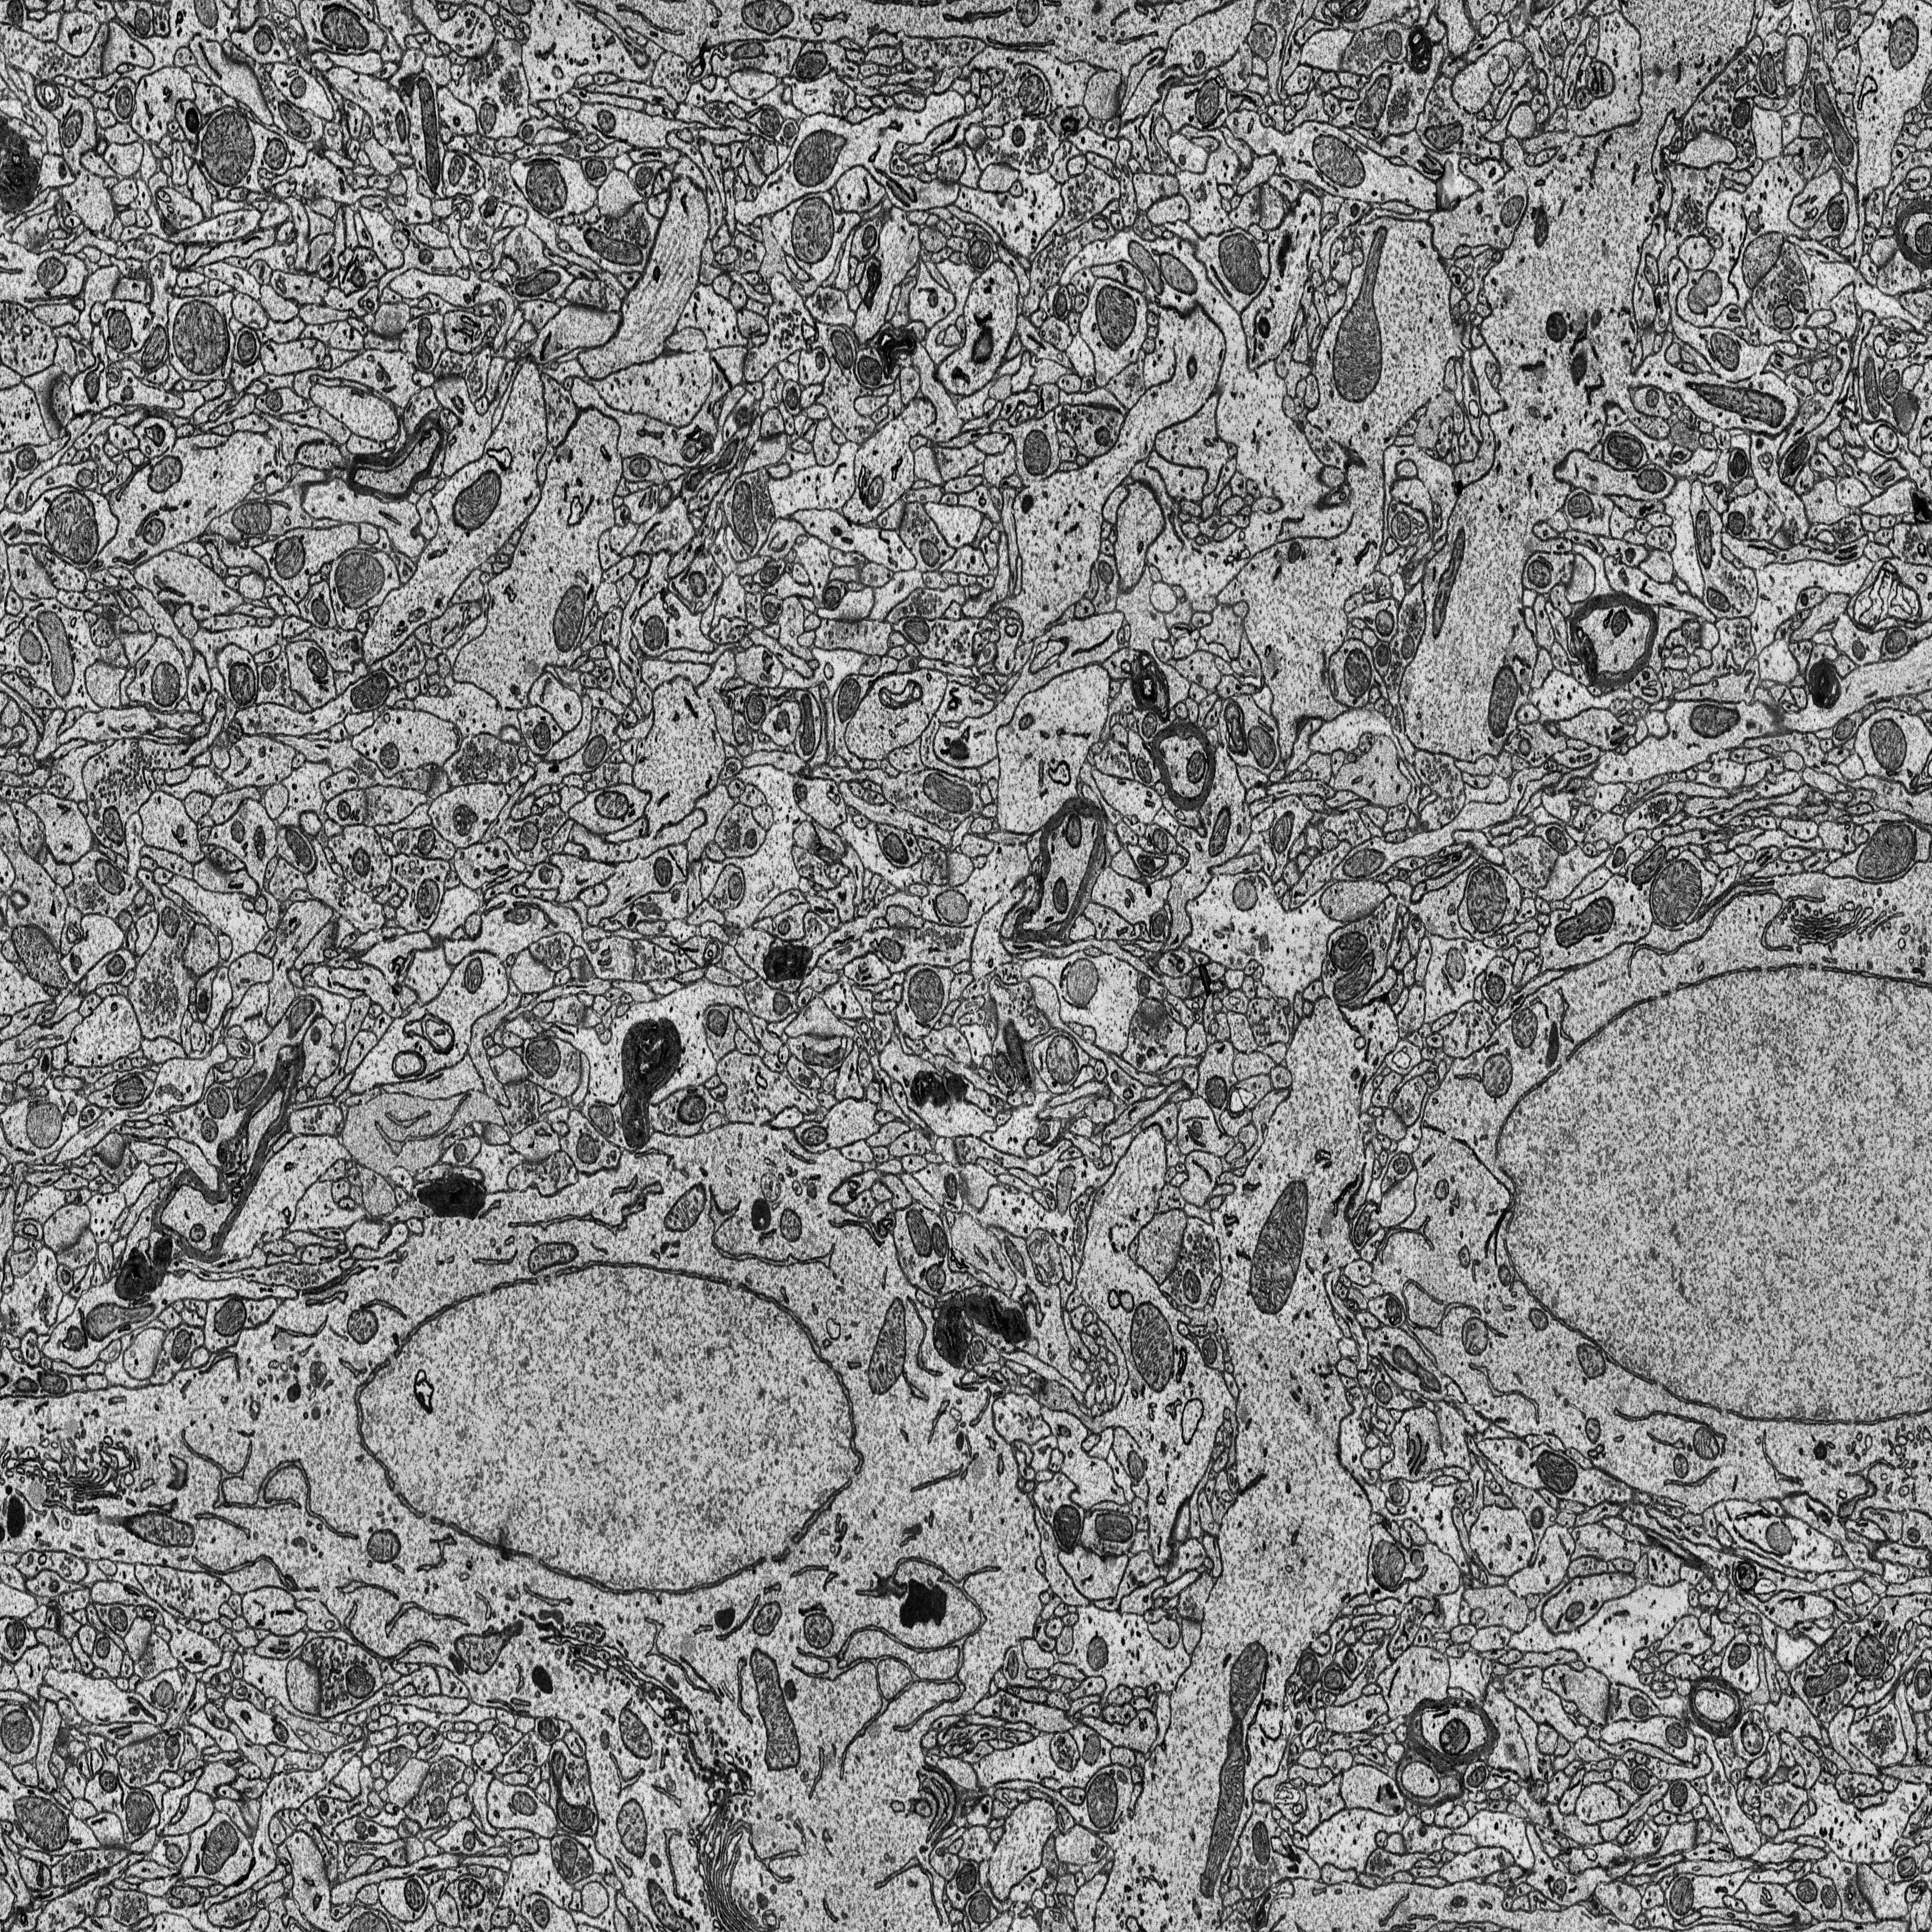
Electron microscopy slice of rat cortex tissue
Slice depth (z): 211
Mitochondria instances in slice: 369